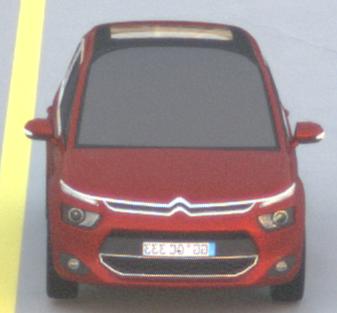
Make: Citroen
Model: Grand C4 Picasso VTi 120
Detailed model: Grand C4 Picasso (II)
Model produced from: 2013/10
Model produced until: 2015/02
Doors: 5
Color: red
Road condition: dry road
Daytime: sunrise or sunset
Contrast: medium contrast